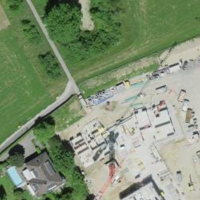
EUNIS habitat code: 52
Species observed at this site:
Lonicera acuminata